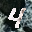
Label: 4